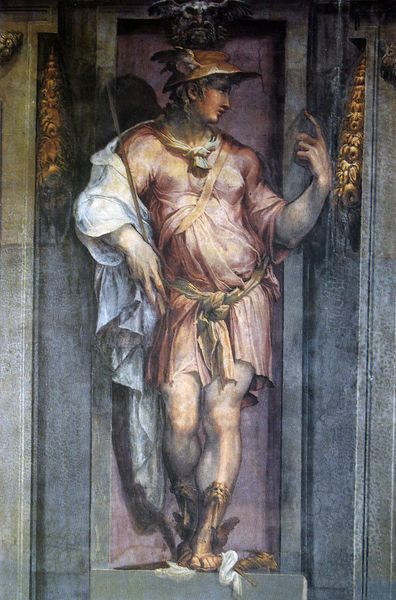
Titel: Palazzo Vecchio, Saal der Elemente, Merkur, Sala degli Elementi, Mercurio
Künstler: Cristofano Gherardi
Standort: Florenz
Institution: Palazzo Vecchio
Schlagwörter: blau, dunkel, flügel, gemälde, gott, hand, haut, kopf, körper, mann, nackt, schatten, umhang, weiß, aquarell, gelb, brust, daumen, finger, frau, frisur, haar, hell, hintergrund, holz, hut, kleid, kleider, licht, mund, nase, ohr, profil, stirn, säule, säulen, zeichnung, blick, gürtel, rot, schal, tuch, malerei, schleife, hemd, hose, mütze, wand, architektur, arm, arme, augen, falten, gesicht, kleidung, knoten, mensch, sockel, stehen, blicken, hals, hände, porträt, schauen, öl, auge, figur, gewand, gold, haare, kutte, mantel, pose, stoff, stoffe, tücher, person, schleifen, kinn, lippen, locke, locken, ohren, rechts, renaissance, rosa, schulter, schultern, bauern, stock, skulptur, statue, beine, schärpe, bein, füße, wangen, italien, schuhe, stab, ernte, mauer, farbe, linien, pilaster, treppe, detail, balken, stufe, stufen, quaste, sandalen, bauch, kontrapost, plastik, plinthe, junge, rüsche, rüschen, wange, ellenbogen, knie, oberschenkel, schenkel, zeigen, striche, gestalt, wände, nische, tusche, antike, palast, links, linie, bedeckt, seite, schwert, strich, stand, helm, stiefel, schuh, allegorie, mythologie, ritter, jagd, tinte, rom, girlanden, gestus, jüngling, mauern, antik, götter, griechisch, mythos, adern, bommel, fresko, hermes, basis, götterbote, merkur, geflügelt, vertäfelung, quasten, römisch, unterschenkel, feston, statur, nischenfigur, scheinarchitektur, gewnd, matel, täfelung, ankik, beinee